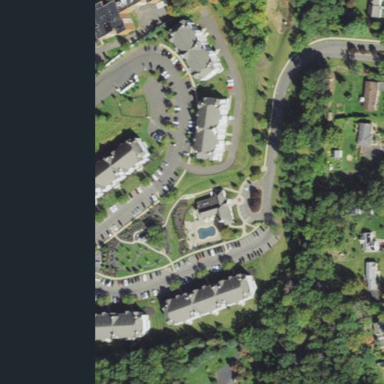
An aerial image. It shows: Residential area with apartments.